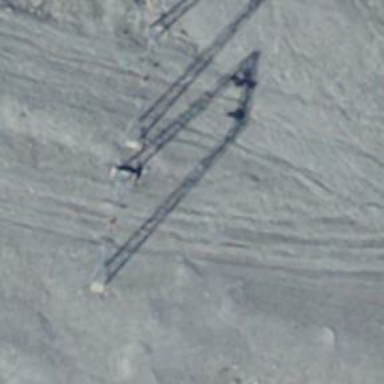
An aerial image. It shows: Pylon used for aerialway.